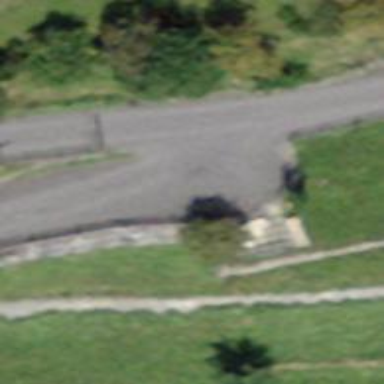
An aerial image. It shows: Bench.